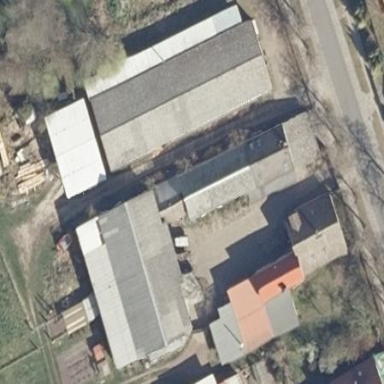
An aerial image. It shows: Building.